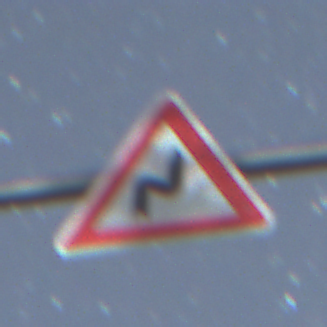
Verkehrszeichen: DoppelkurveRechts
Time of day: Night
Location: Outdoor (Nature)
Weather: Clear
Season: NotSpecified
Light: Natural